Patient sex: M
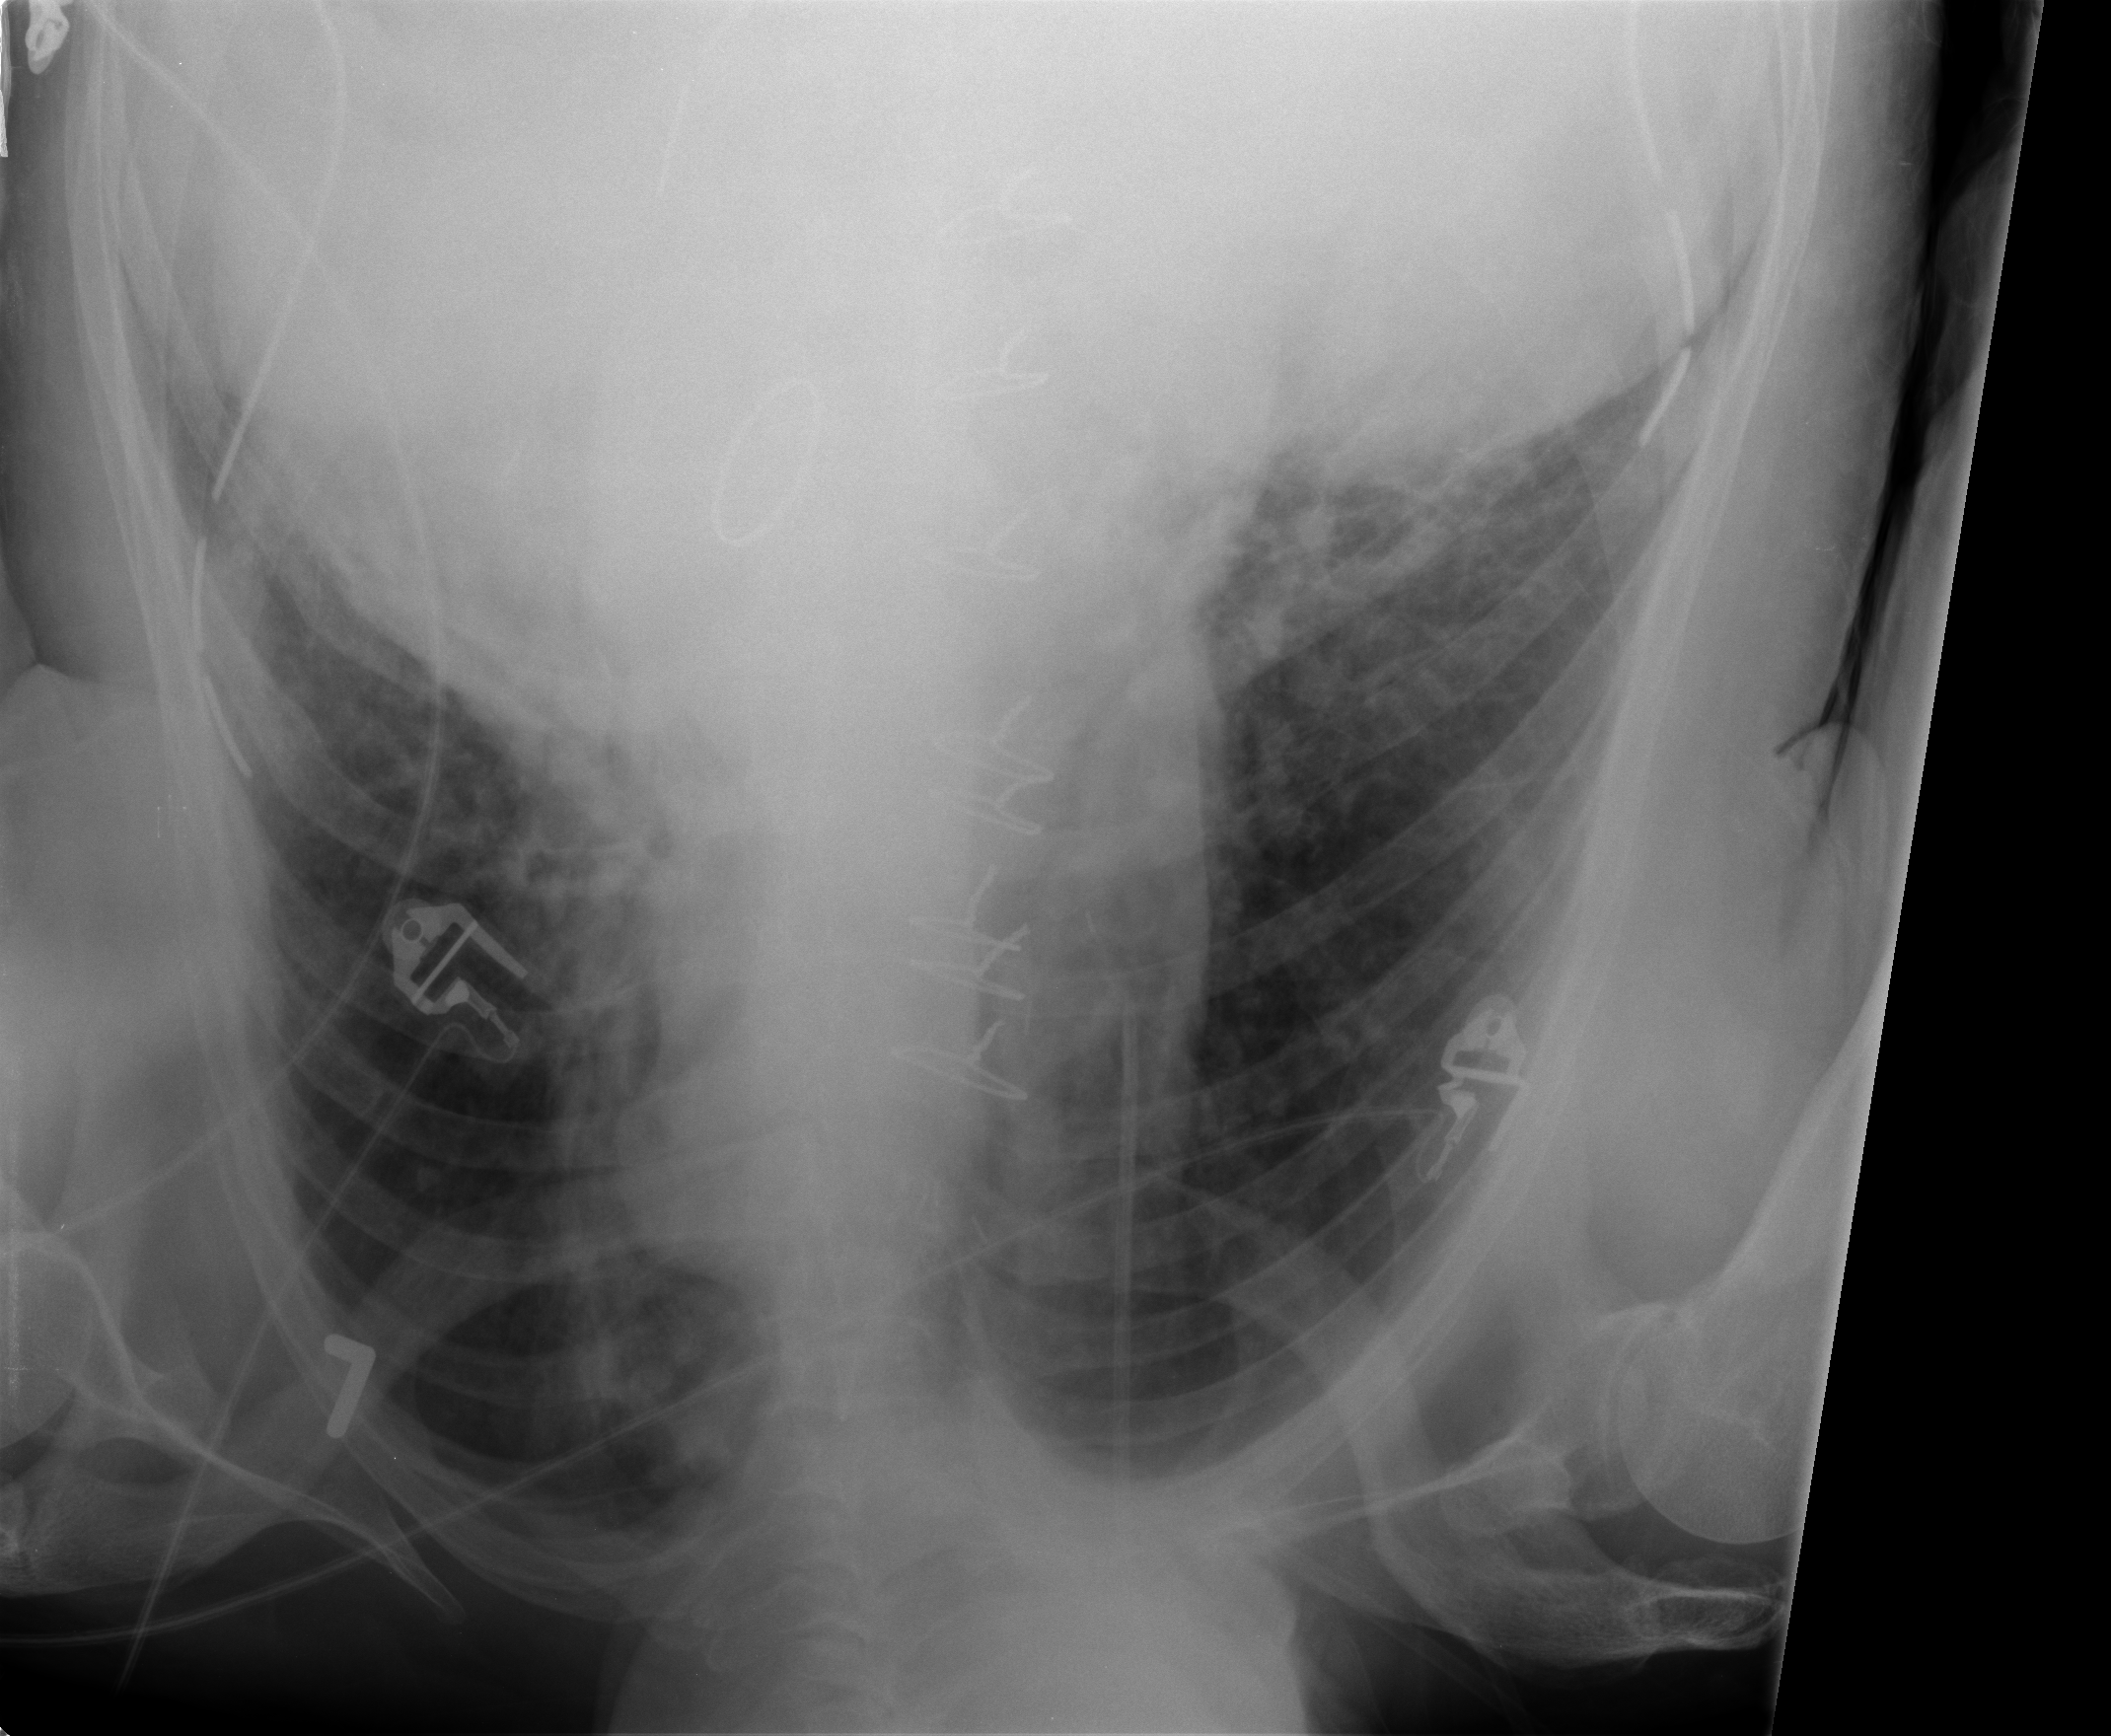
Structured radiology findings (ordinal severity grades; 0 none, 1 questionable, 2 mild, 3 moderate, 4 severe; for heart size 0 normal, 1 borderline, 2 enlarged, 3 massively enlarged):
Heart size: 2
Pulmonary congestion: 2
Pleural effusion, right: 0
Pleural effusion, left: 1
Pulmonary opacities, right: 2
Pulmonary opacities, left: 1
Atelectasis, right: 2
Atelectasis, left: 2